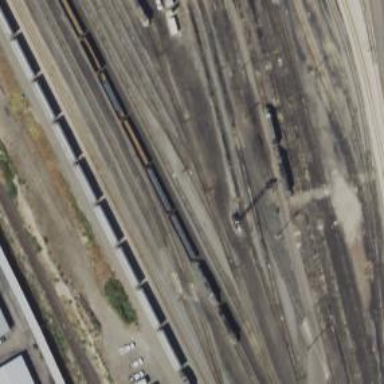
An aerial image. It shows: Railway yard in service.